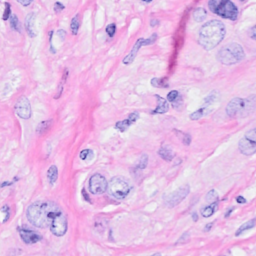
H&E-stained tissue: Breast